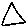
Label: triangle